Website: bh-photo
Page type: customer-info-address
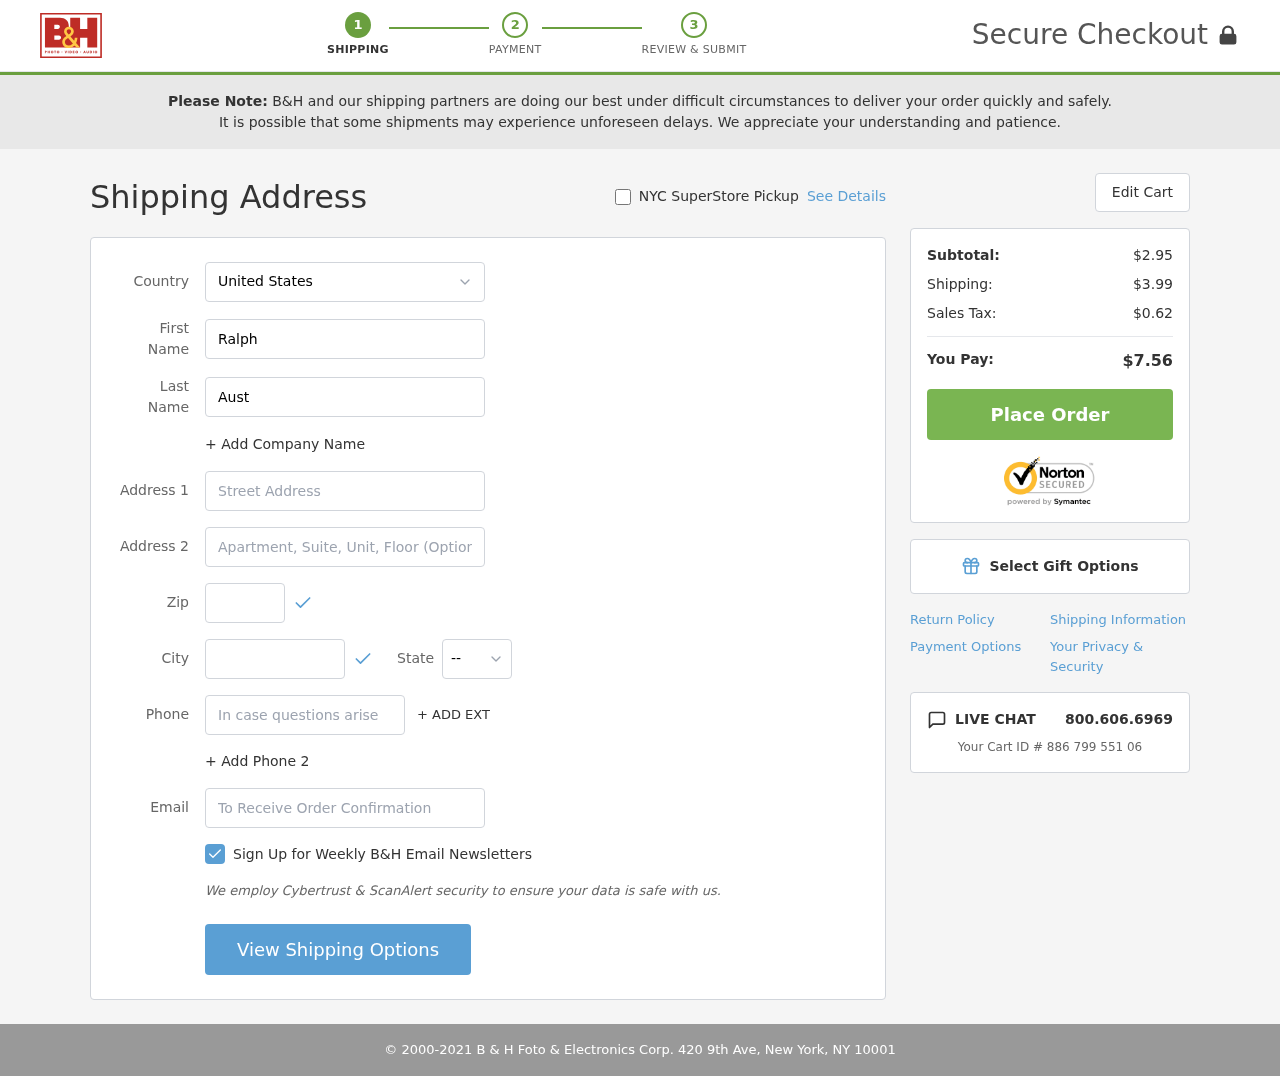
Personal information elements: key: PII_CITY
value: New Jacobburgh
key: PII_COUNTRY
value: United States
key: PII_EMAIL
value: raustin@hotmail.com
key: PII_FIRSTNAME
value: Ralph
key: PII_LASTNAME
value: Austin
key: PII_PHONE
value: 7588809802
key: PII_POSTCODE
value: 07284
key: PII_STATE_ABBR
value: CO
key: PII_STREET
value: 405 Francis Islands
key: PII_STREET2
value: Apt. 718
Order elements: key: ORDER_SUBTOTAL
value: $2.95
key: ORDER_SHIPPING_COST
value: $3.99
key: ORDER_TAX
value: $0.62
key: ORDER_TOTAL
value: $7.56
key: ORDER_ID
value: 886 799 551 06